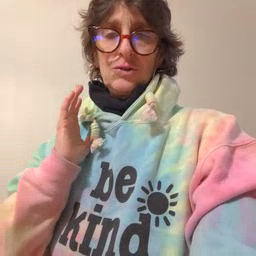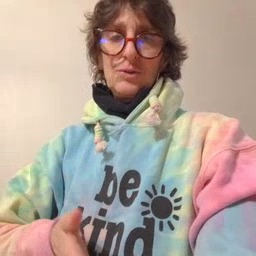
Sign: shirt